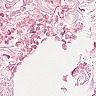
Metastatic tissue present: no